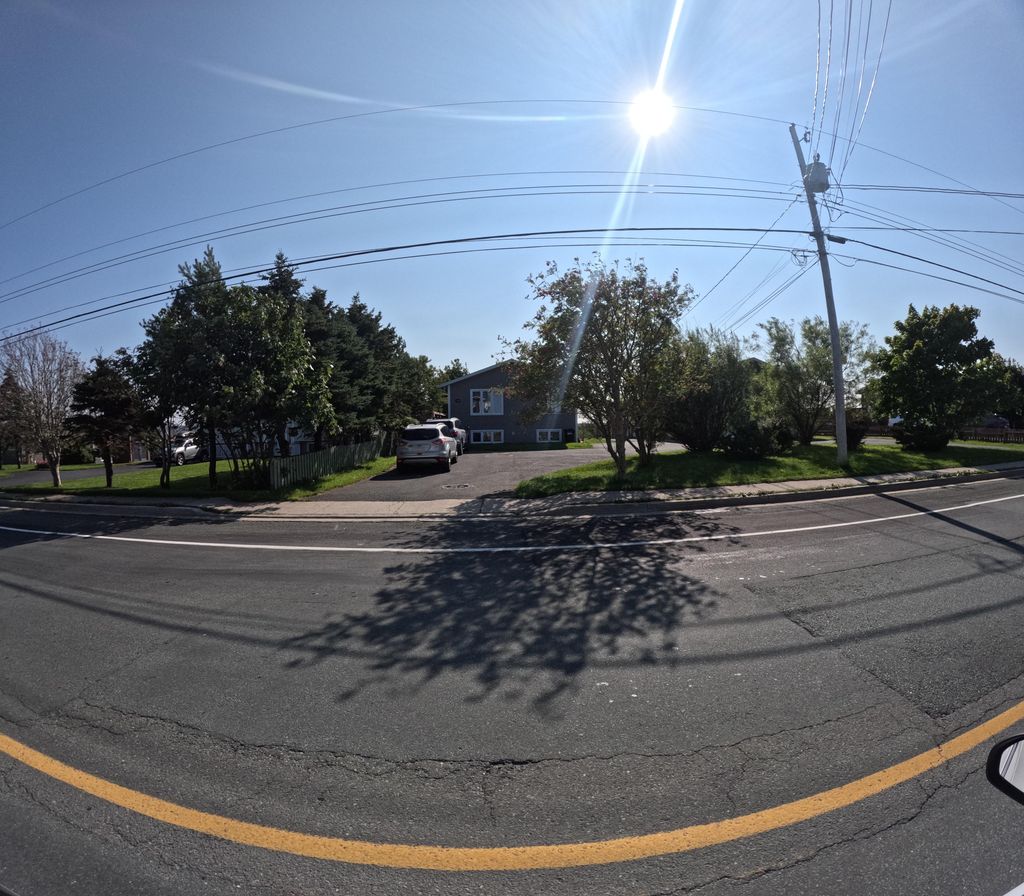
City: st_johns